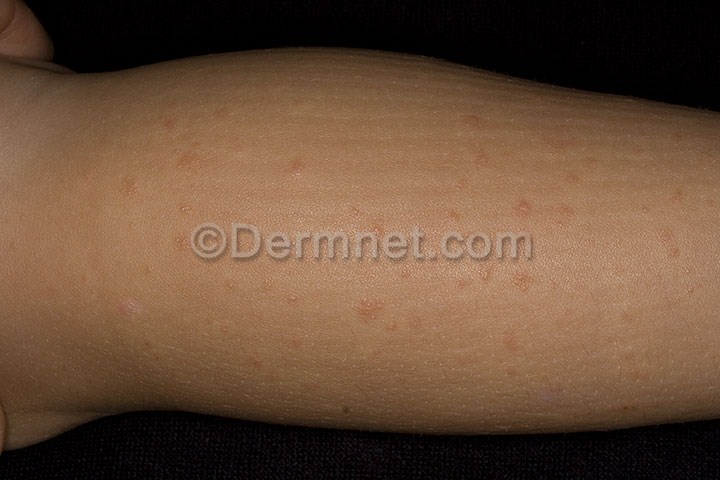
Disease: Exanthems and Drug Eruptions